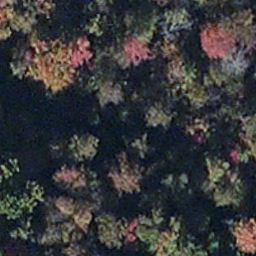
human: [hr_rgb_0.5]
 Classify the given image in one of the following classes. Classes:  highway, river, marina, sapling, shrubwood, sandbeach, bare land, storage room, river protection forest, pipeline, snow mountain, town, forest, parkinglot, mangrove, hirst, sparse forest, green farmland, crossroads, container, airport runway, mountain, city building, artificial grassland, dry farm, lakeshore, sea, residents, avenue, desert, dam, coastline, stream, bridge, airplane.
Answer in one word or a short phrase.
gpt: mangrove